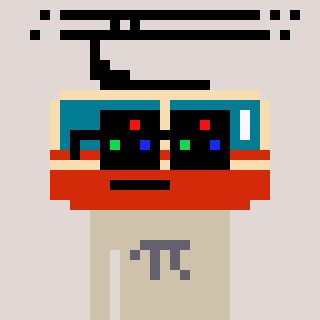
a pixel art character with square black sunglasses, a tram wagon-shaped head and a bege-colored body on a warm background